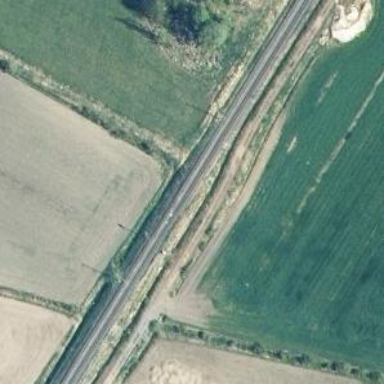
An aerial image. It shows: Railway signal.